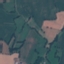
Land use / land cover class: Pasture